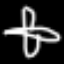
Label: airplane